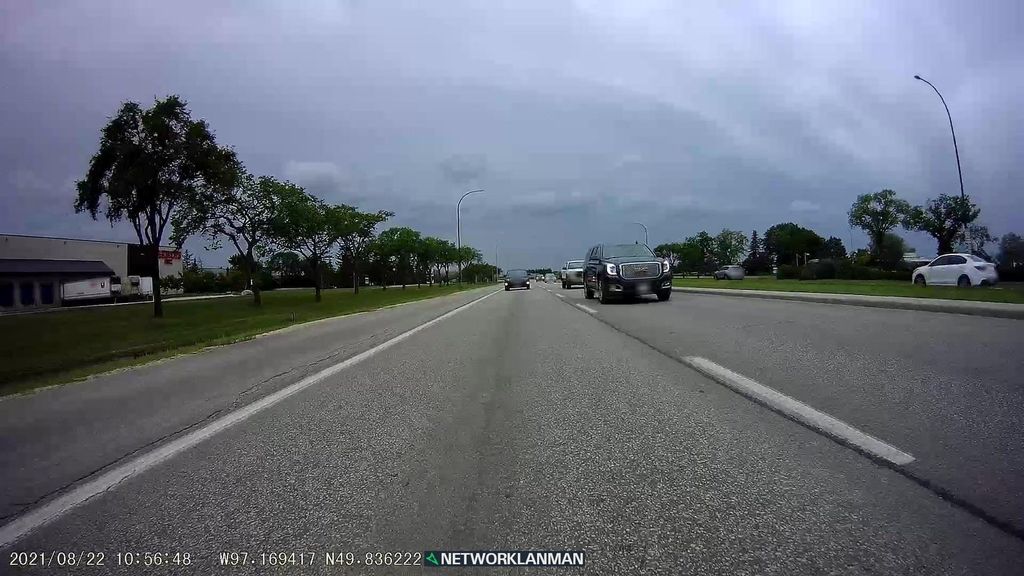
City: winnipeg